Question: I am new to WF 4.5.
The "GenerateResult" activity will generate a string in the Result property.
I want to assign the Result to the varExternal in the following Assign activity.
How to?

The GeneratedResult activity is defined as below.
'''
public sealed class GenerateResult<TResult> : NativeActivity<TResult>
{
protected override void Execute(NativeActivityContext context)
{
this.Result.Set(context, "Hello, world!");
}
}
'''
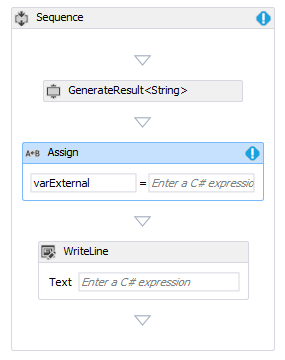
Answer: Just like you'd do it when programming. You have to hold the result within a variable, then reference that variable elsewhere.
I'm assuming you want to use the result in the WriteLine activity, so you would create a variable within the workflow (look at the bottom of the designer), bind it to the Result property of your GenerateResult activity (it's in the Property grid, so right-click and hit Properties). Then you can reference that variable in the WriteLine activity.